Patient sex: M
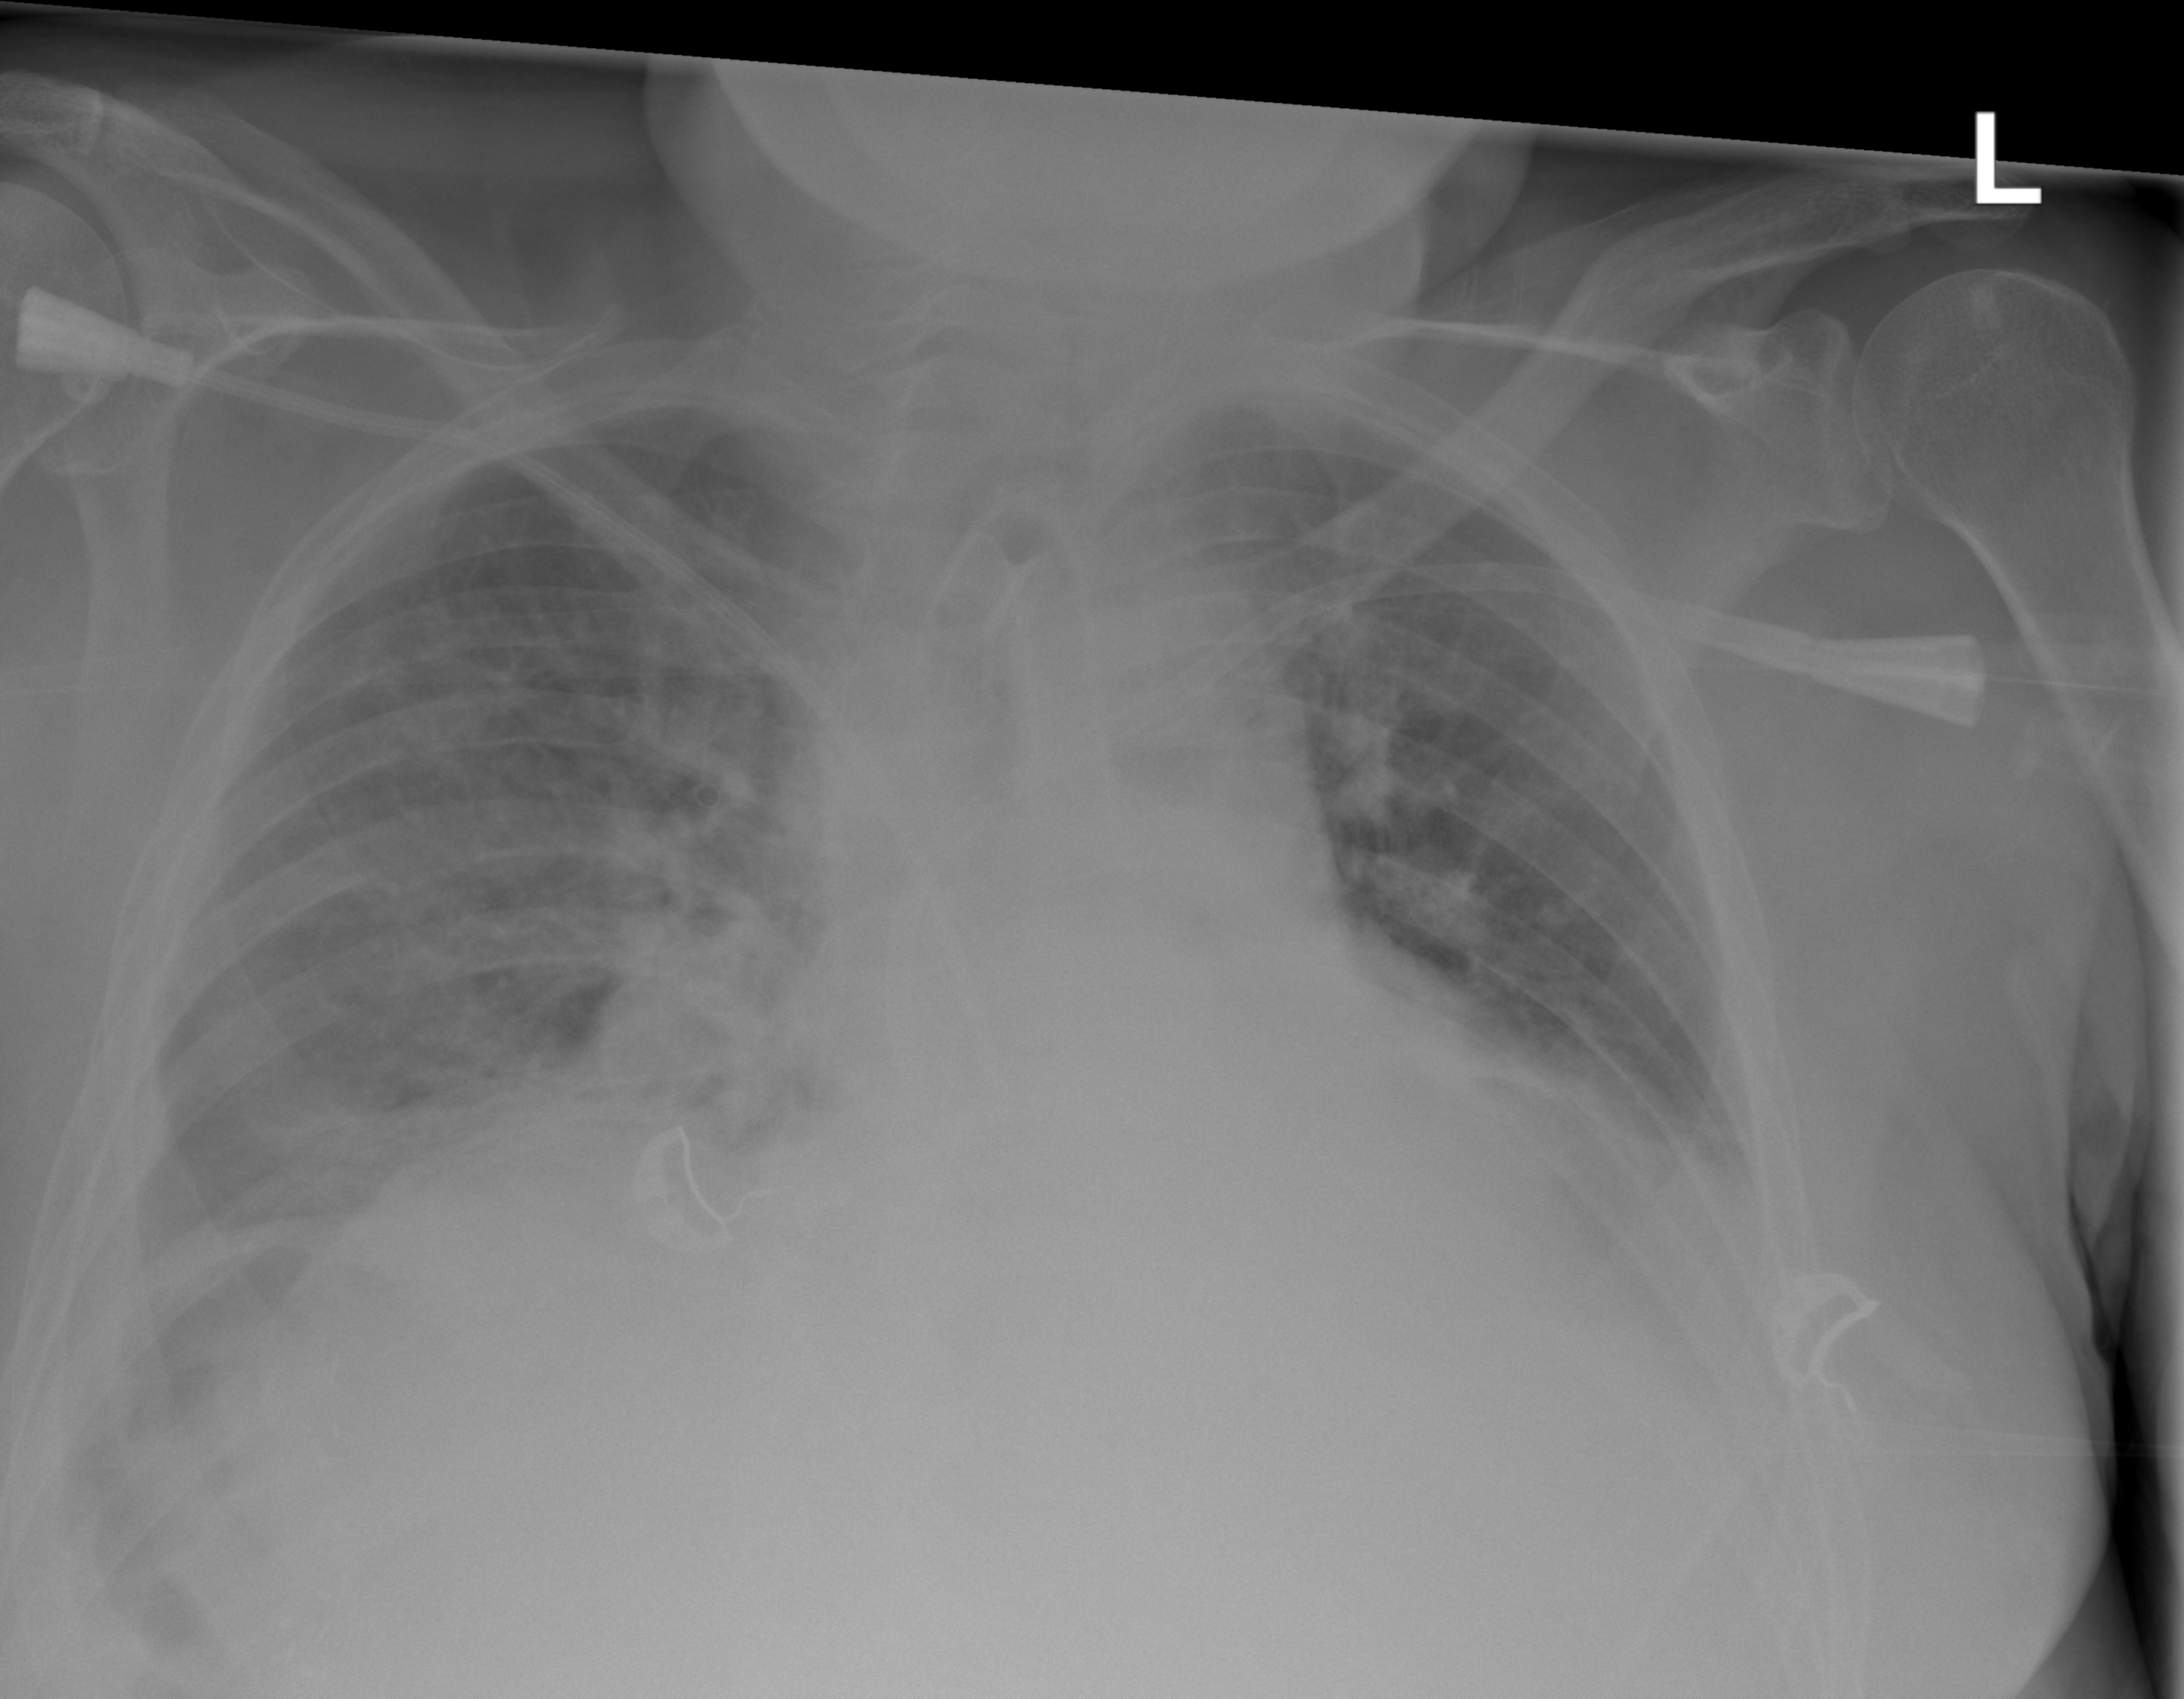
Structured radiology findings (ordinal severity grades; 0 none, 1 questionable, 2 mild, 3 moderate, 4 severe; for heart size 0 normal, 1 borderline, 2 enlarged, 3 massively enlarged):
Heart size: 2
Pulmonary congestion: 0
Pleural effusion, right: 2
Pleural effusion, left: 2
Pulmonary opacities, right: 2
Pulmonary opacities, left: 0
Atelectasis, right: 2
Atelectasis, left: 2